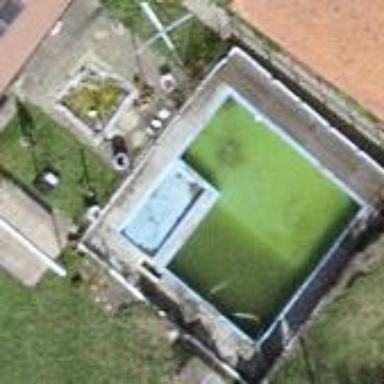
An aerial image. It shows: Swimming pool located in leisure land.